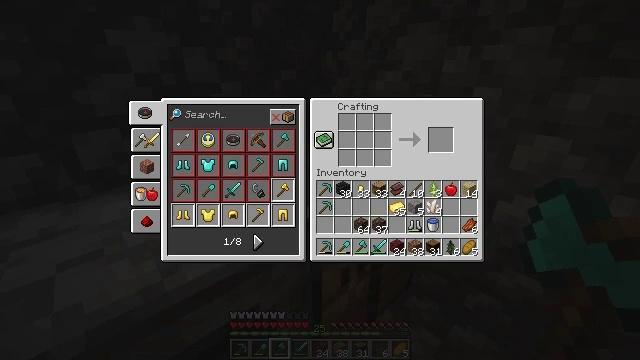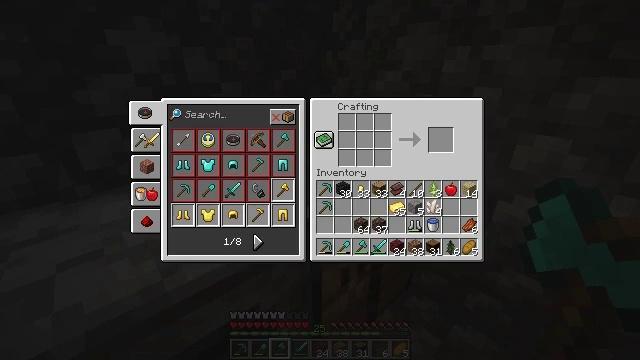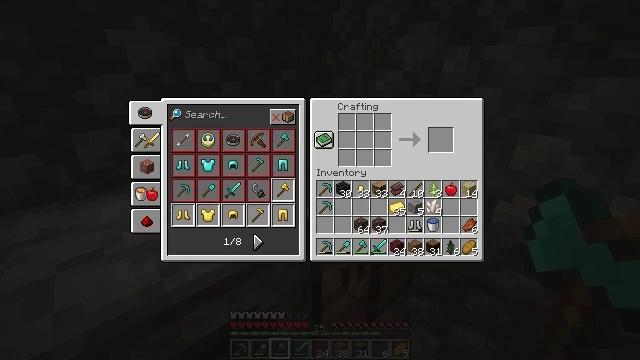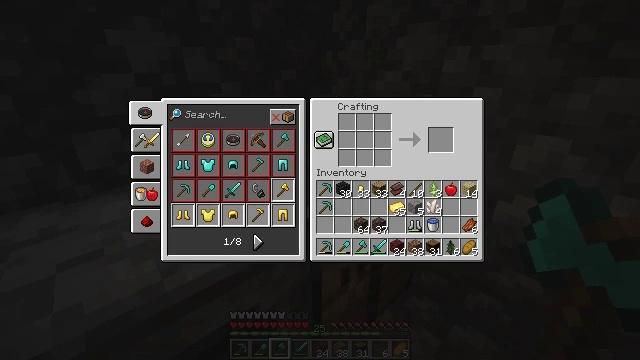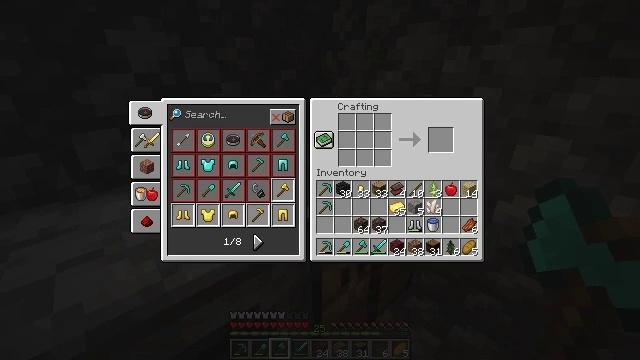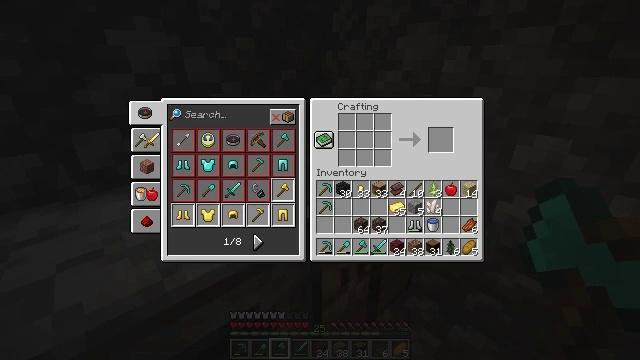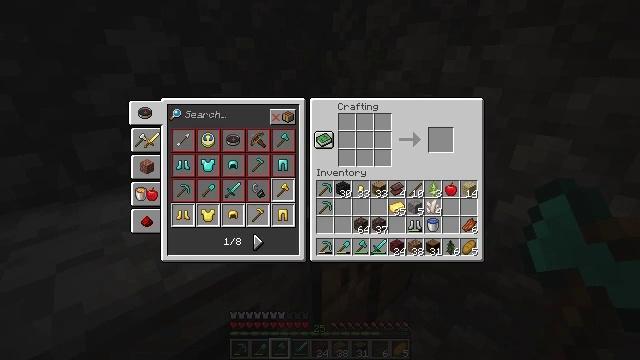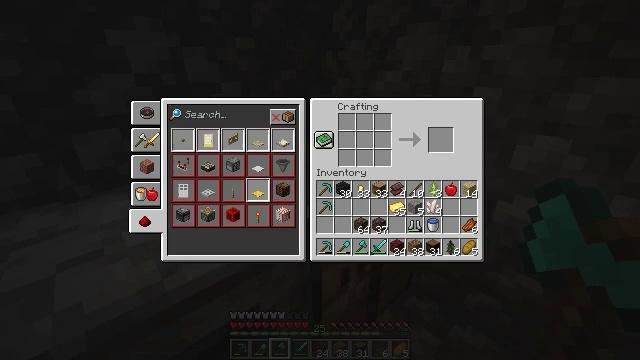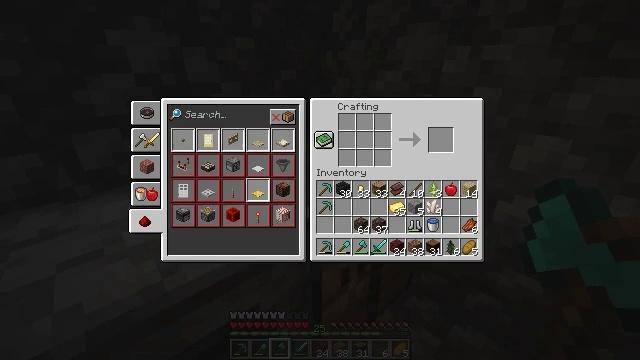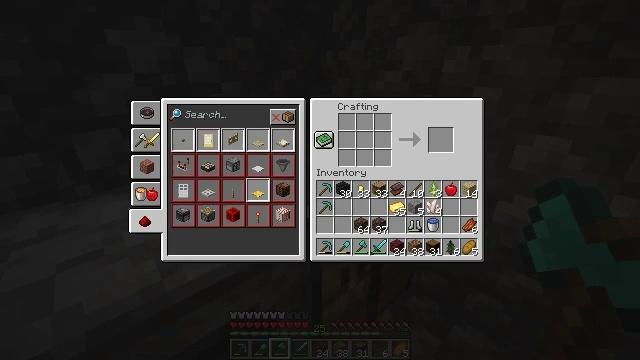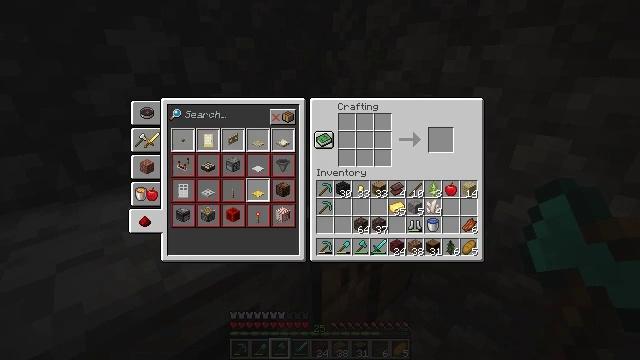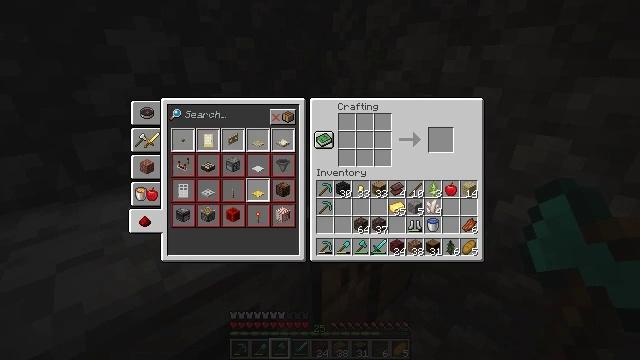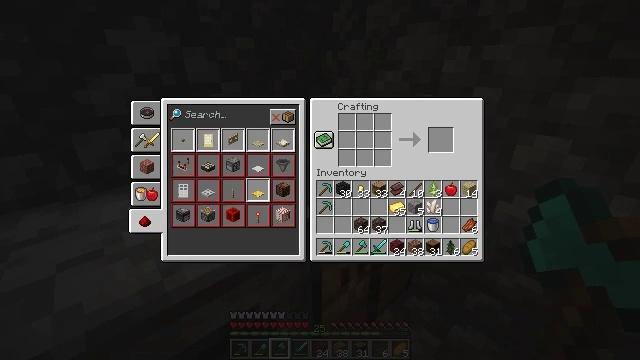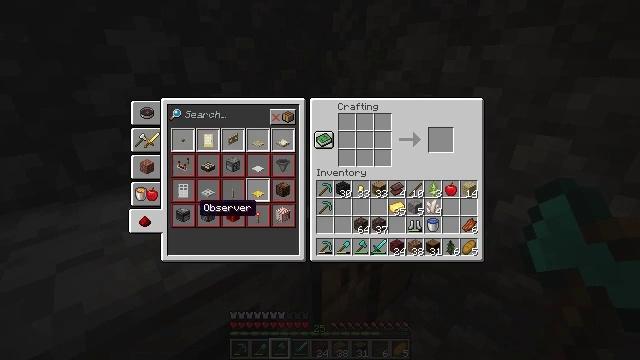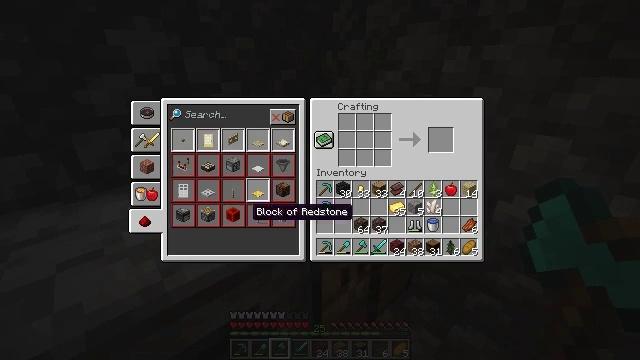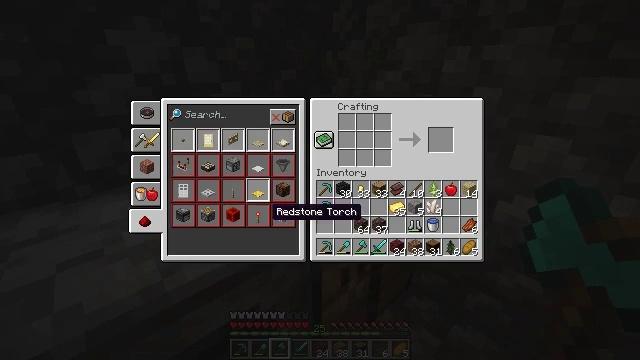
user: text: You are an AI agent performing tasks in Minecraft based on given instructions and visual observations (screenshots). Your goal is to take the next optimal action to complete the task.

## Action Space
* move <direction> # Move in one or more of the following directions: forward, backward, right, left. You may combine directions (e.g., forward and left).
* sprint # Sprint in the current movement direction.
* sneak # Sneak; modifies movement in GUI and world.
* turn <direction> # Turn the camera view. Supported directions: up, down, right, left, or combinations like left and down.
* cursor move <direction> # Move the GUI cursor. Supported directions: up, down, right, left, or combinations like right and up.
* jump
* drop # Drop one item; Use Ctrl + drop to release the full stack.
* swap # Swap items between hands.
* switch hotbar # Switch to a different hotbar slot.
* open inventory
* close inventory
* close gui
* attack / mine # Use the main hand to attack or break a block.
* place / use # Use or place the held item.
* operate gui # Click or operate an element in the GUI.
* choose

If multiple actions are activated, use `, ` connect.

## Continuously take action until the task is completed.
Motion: motion action
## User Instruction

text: Make a netherite ingot using netherite scrap and gold ingots.
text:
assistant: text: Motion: no_op
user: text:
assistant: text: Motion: cursor move left
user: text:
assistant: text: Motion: no_op
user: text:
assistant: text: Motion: no_op
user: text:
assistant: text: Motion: no_op
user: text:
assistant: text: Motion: no_op
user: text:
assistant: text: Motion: operate gui
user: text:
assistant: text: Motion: operate gui
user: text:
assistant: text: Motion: operate gui
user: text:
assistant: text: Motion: no_op
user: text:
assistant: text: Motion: no_op
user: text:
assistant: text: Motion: no_op
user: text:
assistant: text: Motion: cursor move right
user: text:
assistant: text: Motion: cursor move right
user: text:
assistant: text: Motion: cursor move right
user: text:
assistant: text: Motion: no_op
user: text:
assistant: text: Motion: no_op
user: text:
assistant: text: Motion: no_op
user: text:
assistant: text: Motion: cursor move up
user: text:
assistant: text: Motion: no_op
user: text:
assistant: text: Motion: no_op
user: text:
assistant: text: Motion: no_op
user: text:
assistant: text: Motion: no_op
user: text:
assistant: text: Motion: cursor move up
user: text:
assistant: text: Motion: cursor move up
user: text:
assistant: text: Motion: no_op
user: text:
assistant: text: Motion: no_op
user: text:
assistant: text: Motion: no_op
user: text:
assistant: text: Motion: cursor move right and down
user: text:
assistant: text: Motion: cursor move down